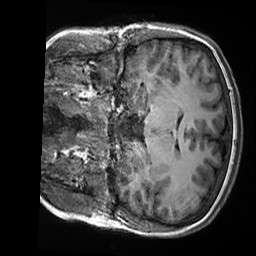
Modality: T1w
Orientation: coronal
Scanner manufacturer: siemens
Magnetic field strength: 3 T
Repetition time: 2.5 s
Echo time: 0.00299 s